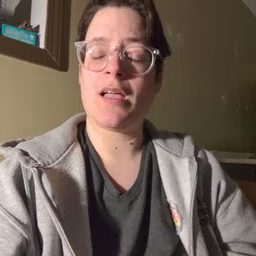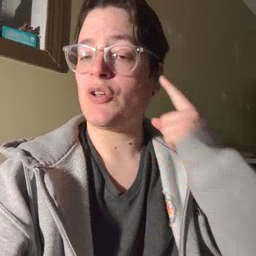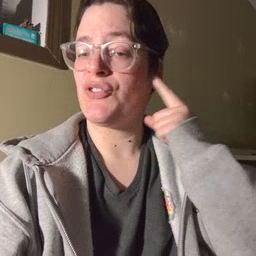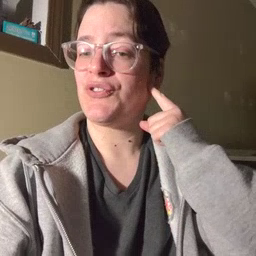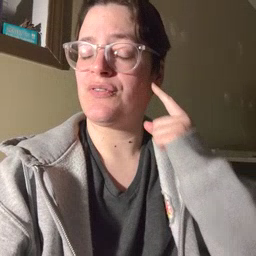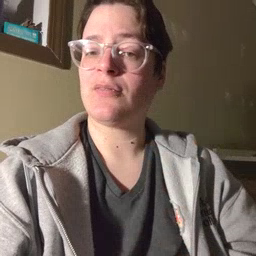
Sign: hear